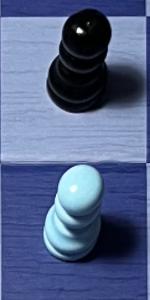
Label: Pawn_White